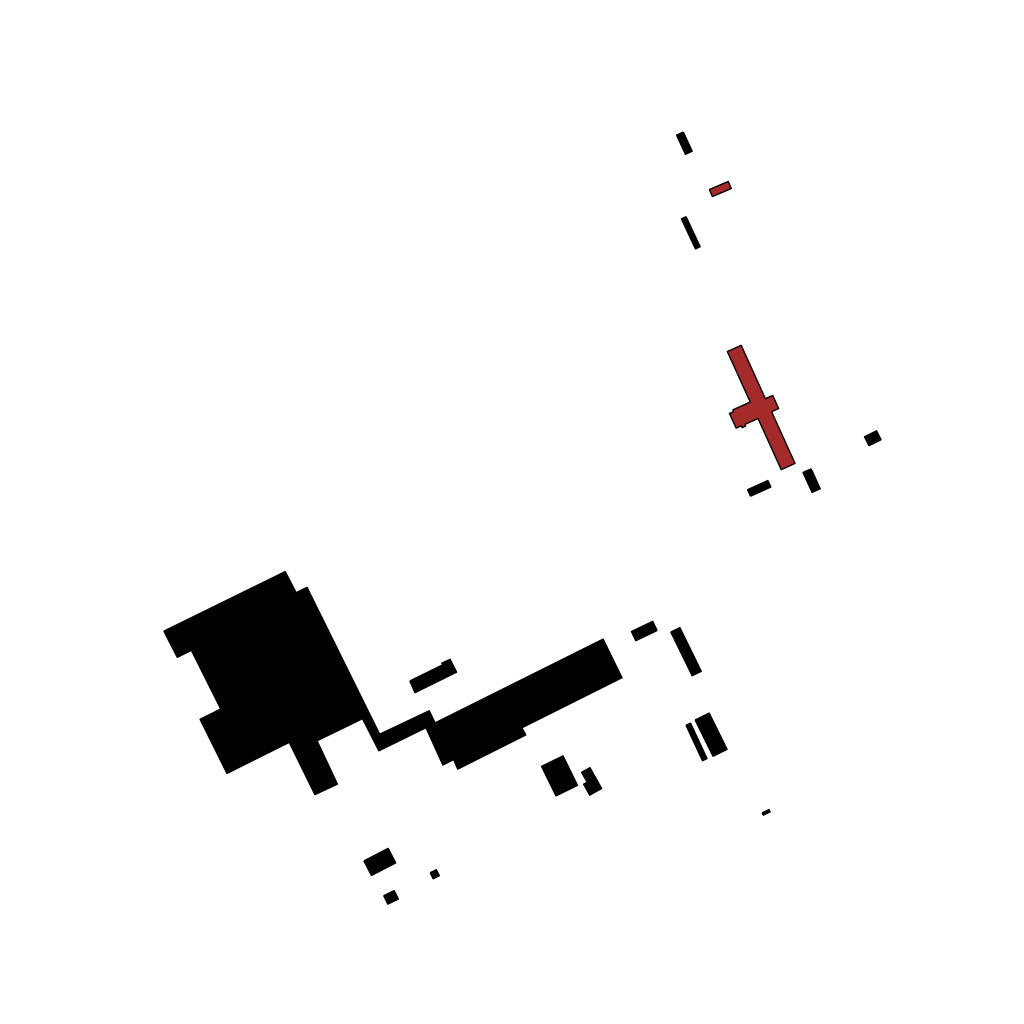
Tags: overhead vector_map, industrial, recreation, special, individual_rise, low_rise, density_1, Building, Facility, 1.0 km²